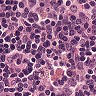
Metastatic tissue present: no